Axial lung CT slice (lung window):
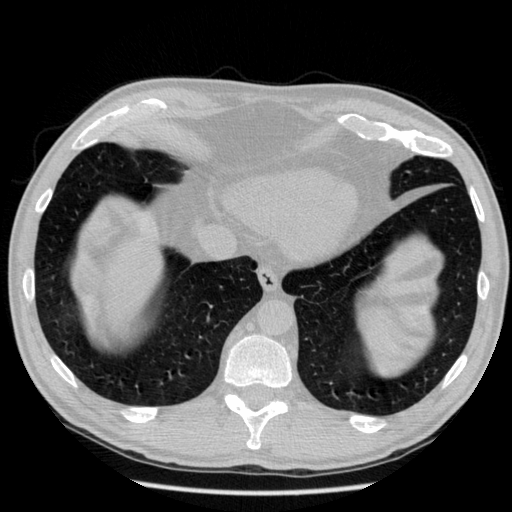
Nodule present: no